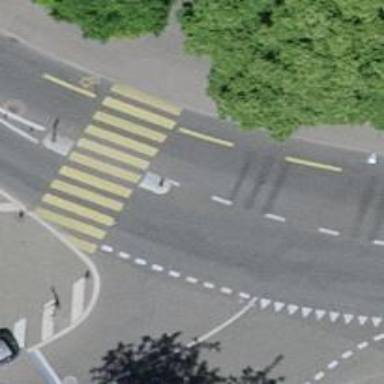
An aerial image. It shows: Rumble strip for traffic calming.